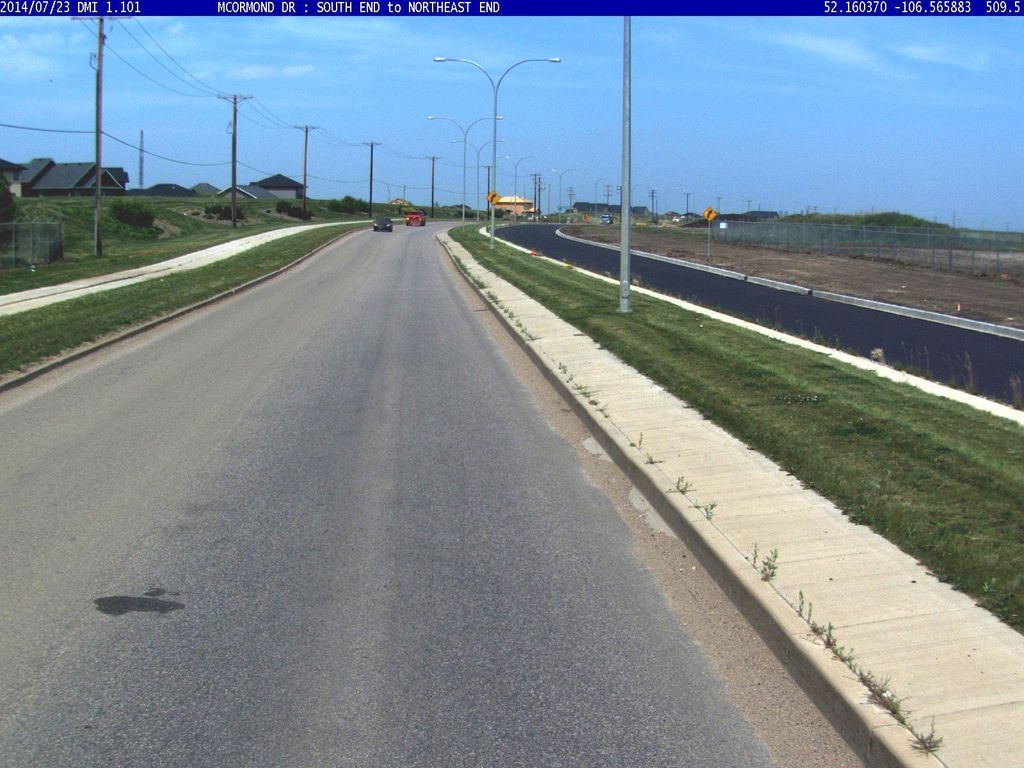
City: saskatoon